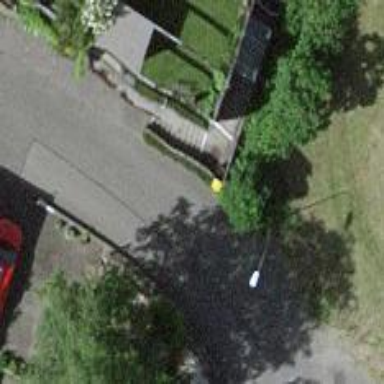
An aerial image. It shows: Post box is visible.